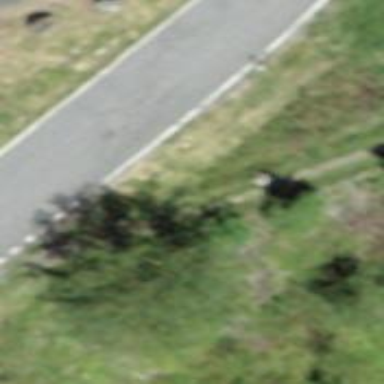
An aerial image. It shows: Bollard.